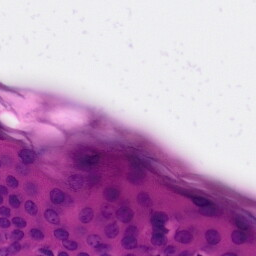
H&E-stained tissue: Skin